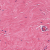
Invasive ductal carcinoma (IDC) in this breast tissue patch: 0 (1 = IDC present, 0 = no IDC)